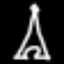
Label: The Eiffel Tower